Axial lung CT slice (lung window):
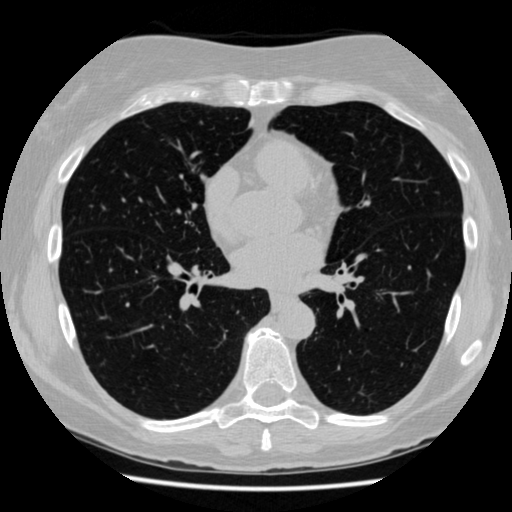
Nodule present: no